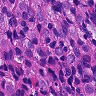
Metastatic tissue present: yes